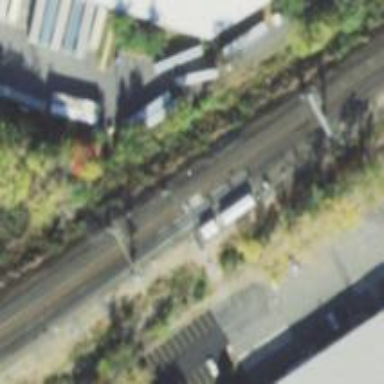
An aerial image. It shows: Railroad crossover.